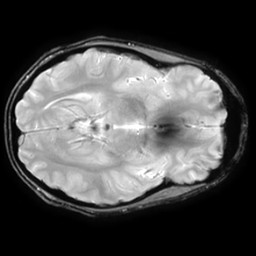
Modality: T2starw
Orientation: axial
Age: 28
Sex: male
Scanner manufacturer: ge
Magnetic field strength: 3 T
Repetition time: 0.65 s
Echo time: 0.02 s